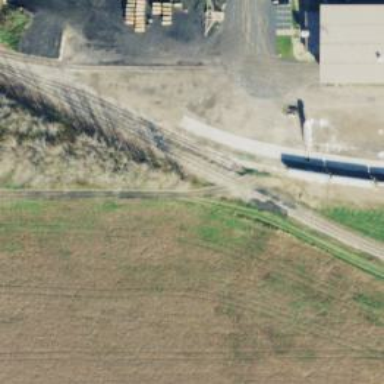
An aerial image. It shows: Level crossing along the railway.